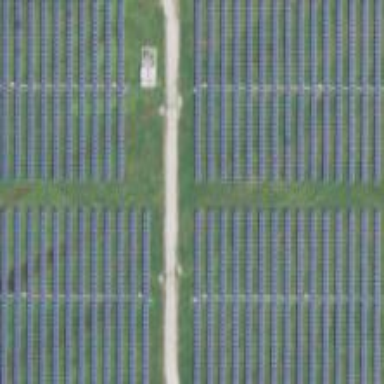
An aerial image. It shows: Solar power generator utilizing photovoltaic technology with solar photovoltaic panels.